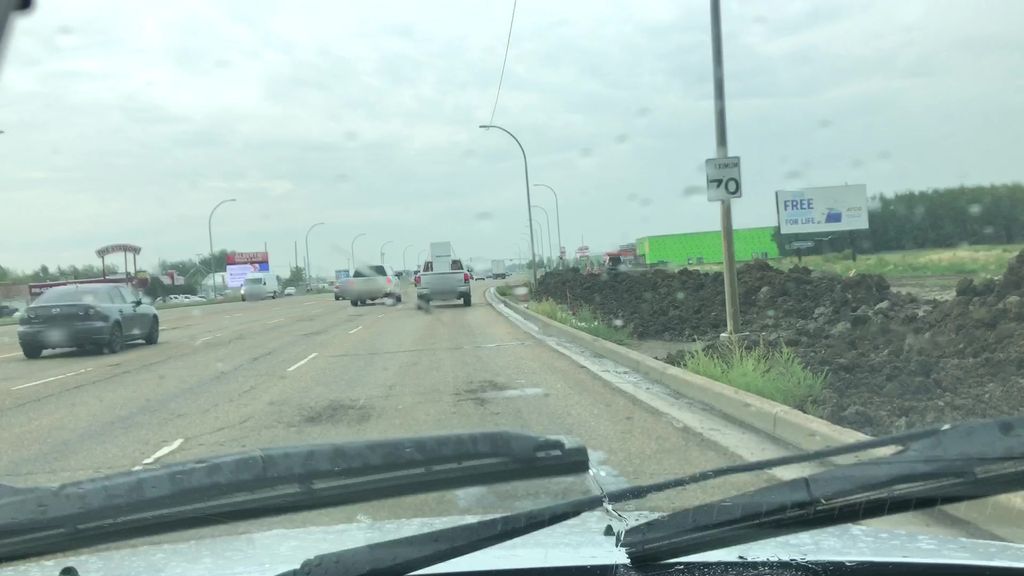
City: edmonton